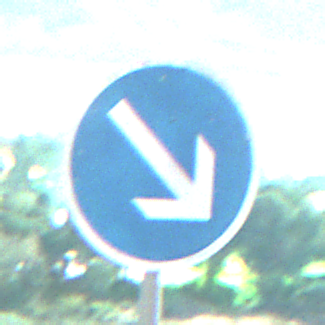
Verkehrszeichen: VorgeschriebeneVorbeifahrtRechts
Umgebung: Outdoor, Nature
Tageszeit: Night
Wetter: PartlyCloudy
Licht: Natural
Jahreszeit: NotSpecified
Kontrast: HighContrast